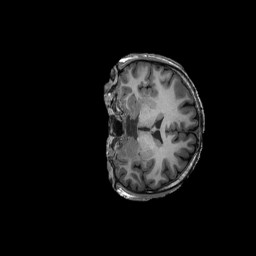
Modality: T1w
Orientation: coronal
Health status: ill
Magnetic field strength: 3 T